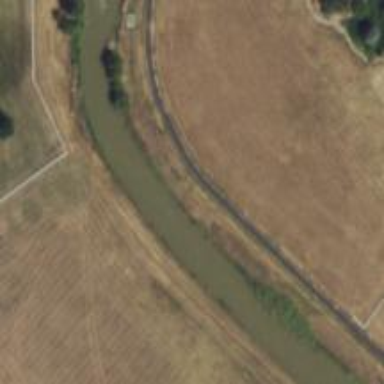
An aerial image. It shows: Canal used for irrigation.